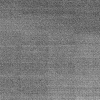
Atmospheric dust classification: dusty